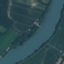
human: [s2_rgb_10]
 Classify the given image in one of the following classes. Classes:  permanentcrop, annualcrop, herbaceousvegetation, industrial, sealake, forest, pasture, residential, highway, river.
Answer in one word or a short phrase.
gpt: River